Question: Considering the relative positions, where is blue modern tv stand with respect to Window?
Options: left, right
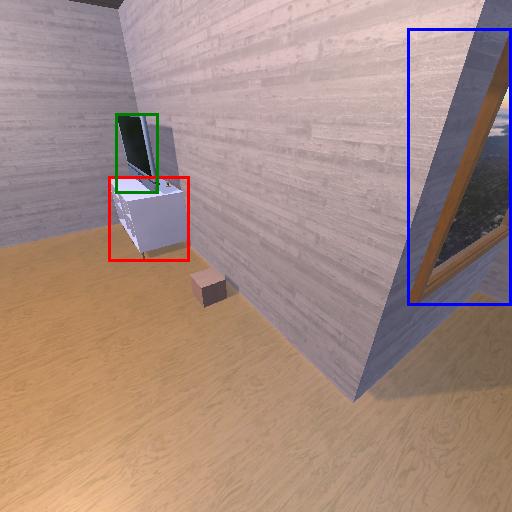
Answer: left